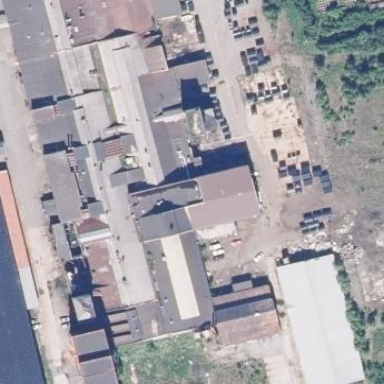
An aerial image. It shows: Manufacturing building.